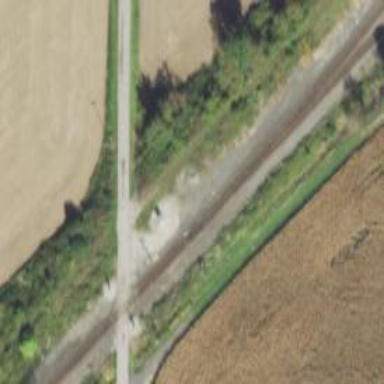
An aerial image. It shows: Railway spur junction.